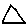
Label: triangle